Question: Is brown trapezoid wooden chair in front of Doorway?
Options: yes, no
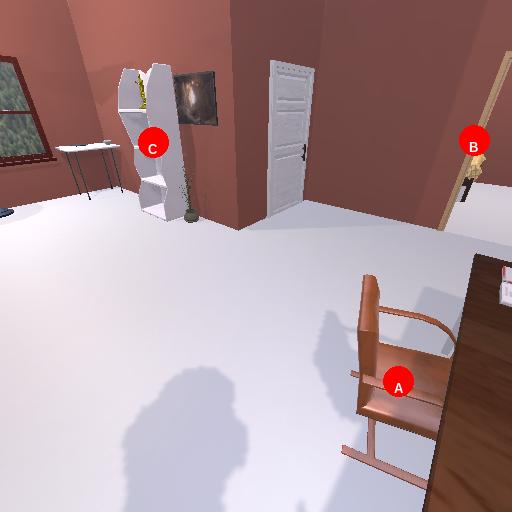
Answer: yes